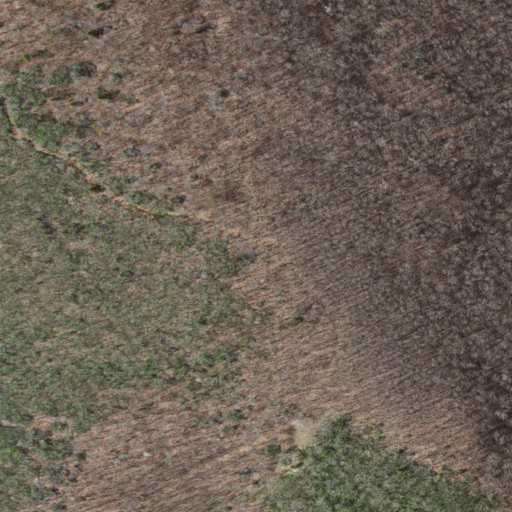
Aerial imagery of mountain in Virginia named High Knob containing only deciduous forest